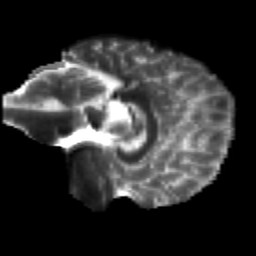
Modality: T2w
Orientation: sagittal
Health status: healthy
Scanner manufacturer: siemens
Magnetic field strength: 3 T
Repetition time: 12 s
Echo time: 0.092 s